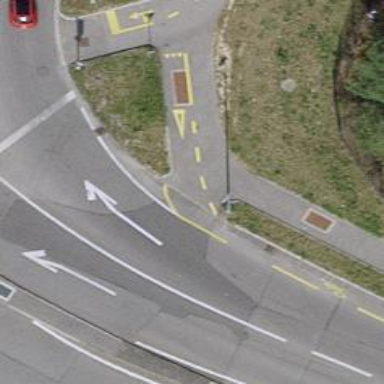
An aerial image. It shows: Asphalt cycleway.